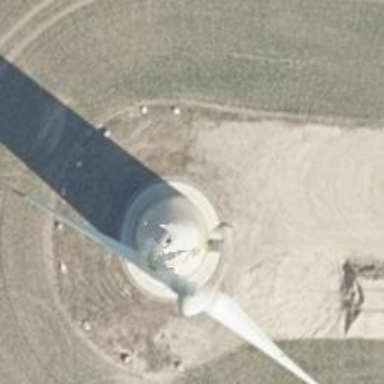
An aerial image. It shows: Wind generator powered by horizontal axis wind turbine.